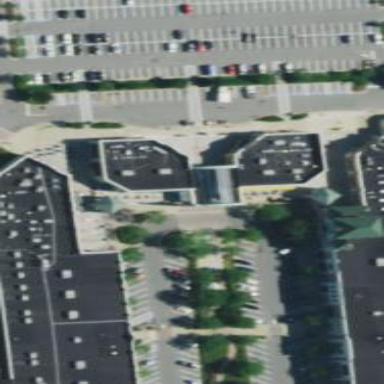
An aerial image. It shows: Retail building that is part of mall.